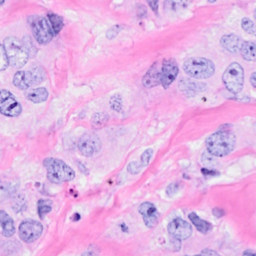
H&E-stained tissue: Breast